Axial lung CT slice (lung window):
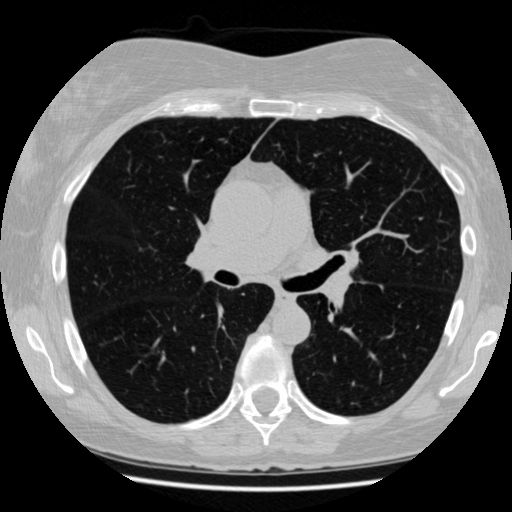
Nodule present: no